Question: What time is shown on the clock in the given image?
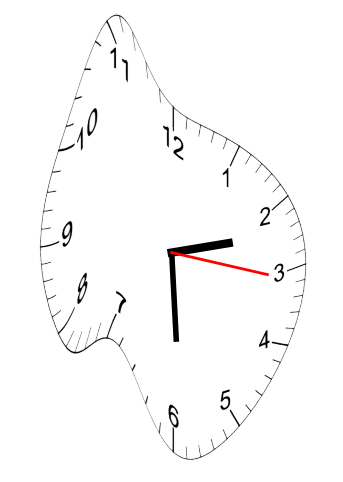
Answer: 02:29:16